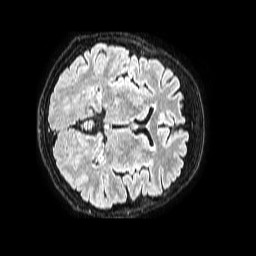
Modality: FLAIR
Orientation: axial
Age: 65
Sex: female
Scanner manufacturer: philips
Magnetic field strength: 1.5 T
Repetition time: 4.8 s
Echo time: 0.3 s